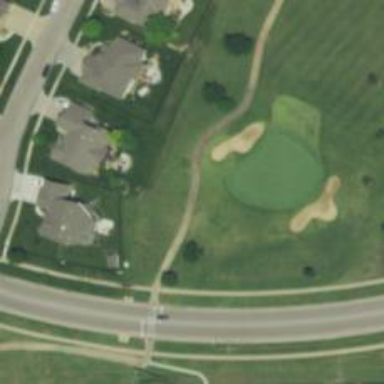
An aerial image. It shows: Service road used as golf cart path.